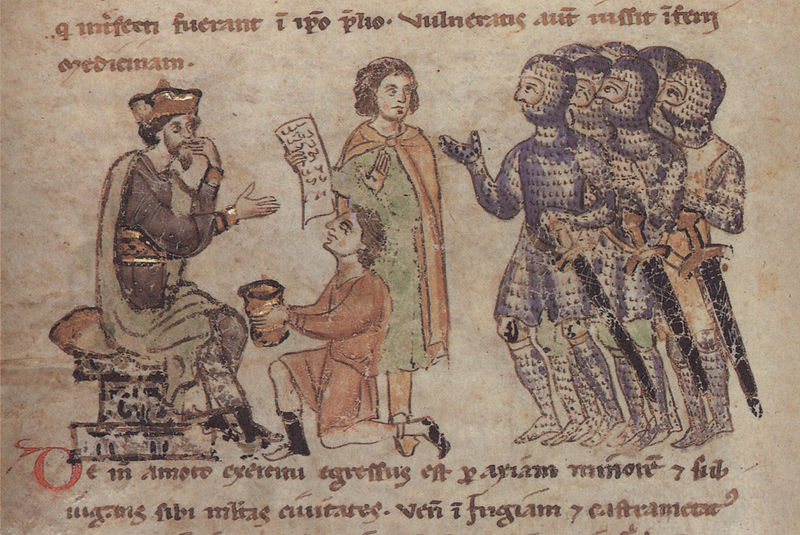
Titel: Alexanderroman
Institution: Leipzig, Stadtbibliothek
Schlagwörter: blau, mann, umhang, weiß, grün, sitzen, braun, haar, männer, nase, schwarz, szene, gürtel, rot, augen, schüssel, bild, gold, kelch, mantel, blatt, krone, vase, schrift, papier, probe, lila, könig, soldaten, thron, detail, gefäß, illustration, schwert, schwerter, knien, soldat, helm, herrscher, trohn, tron, geschenk, ritter, rüstung, gesciht, buchseite, brief, mittelalter, knieen, audienz, verbeugung, huldigung, übergabe, schriftstück, urkunde, gabe, spende, handschrift, schließe, latein, büchse, buchmalerei, codex, manuskript, kodex, erlass, o, d, gefolgsleute